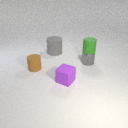
large gray rubber cylinder behind small purple rubber cube